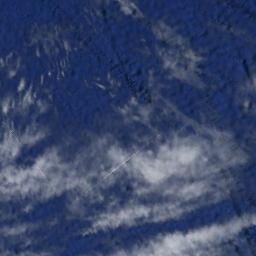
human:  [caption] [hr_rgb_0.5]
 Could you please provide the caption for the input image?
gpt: The white cloud is above blue sea .

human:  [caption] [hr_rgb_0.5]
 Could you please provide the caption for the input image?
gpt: Sparse white clouds on blue sea .

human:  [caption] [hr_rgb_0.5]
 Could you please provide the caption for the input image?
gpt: There is a thick cloud and a thin cloud on the sea .

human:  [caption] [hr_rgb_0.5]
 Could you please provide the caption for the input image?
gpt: The stratocumulus are located above the surface of the sea .

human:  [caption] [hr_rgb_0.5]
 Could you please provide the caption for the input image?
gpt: There are a few gauzy clouds over a blue sea .